Question: I'm surely missing a point but have you got any idea why my client call using RestSharp (v 104.4.0) get 400 - Bad Request when in the same time if I request using fiddler I get 200 - OK
Below is my client code:
'''
public System.IO.Stream OpenRead(string assetId)
{
var request = PresentationServer.CreateRequest("/" + CurrentPlatform.Id + "/assets/" + assetId, true, Method.GET);
var response = RestClient.Execute<SingleResource<Asset>>(request);
if (response.Data == null)
return null;
var asset = response.Data.Resource;
if (response.Data.Resource.MimeType.Contains("image"))
{
var contentUri = response.Data.Links.FirstOrDefault(el => el.Rel == "content");
if (contentUri == null) throw new Exception("Asset content Uri not found");
var contentRequest = PresentationServer.CreateRequest(contentUri.Href, true, Method.GET);
contentRequest.AddHeader("Accept",asset.MimeType);
contentRequest.AddHeader("Content-Type", asset.MimeType);
var contentResponse = RestClient.Execute(contentRequest);
if (contentResponse.StatusCode != HttpStatusCode.OK)
throw new Exception("Asset content request failed :" + contentResponse.ErrorMessage);
var stream = new MemoryStream();
stream.Write(contentResponse.RawBytes, 0, contentResponse.RawBytes.Length);
return stream;
}
return null;
}
'''
RestSharp's ContentResponse.Content get this kind of error:
> System.Web.HttpException (0x80004005): A potentially dangerous
Request.Path value was detected from the client (:). at
System.Web.HttpRequest.ValidateInputIfRequiredByConfig() at
System.Web.HttpApplication.PipelineStepManager.ValidateHelper(HttpContext
context)
If a use a similar request from fiddler composer I get successful response:

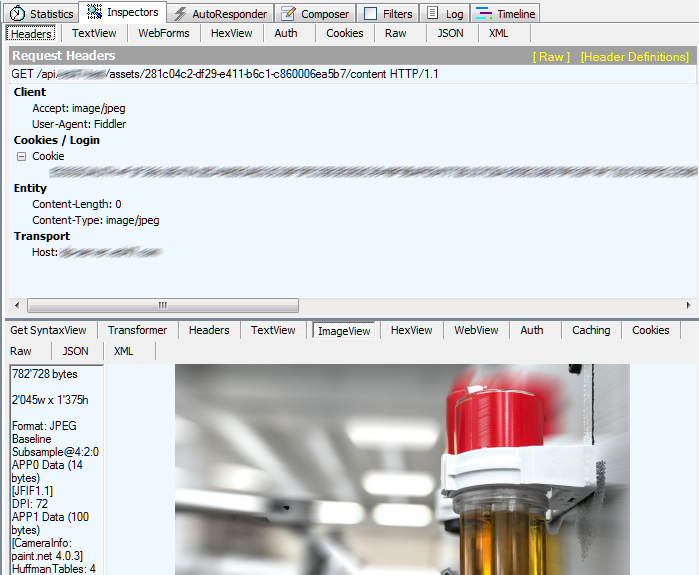
Answer: It was a mistake from our side, and the error message was explicit:
> A potentially dangerous Request.Path value was detected from the
client ()
We did a bad request because we add plain url to root server url:
'''
http://RESTserver/api/http://RESTserver/api/resources/xxxxx/content
'''
Thanks to all who take some time trying to help me.